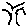
Label: tree